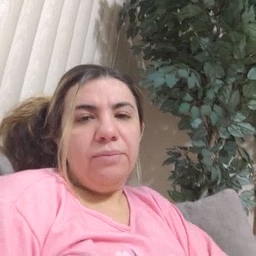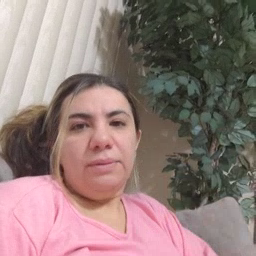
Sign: kiss